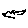
Label: bird